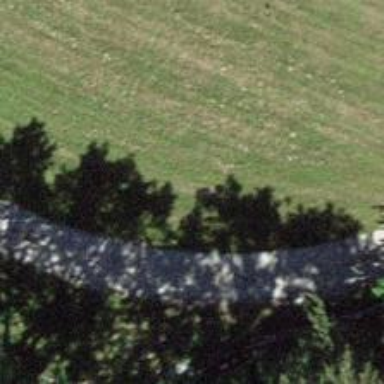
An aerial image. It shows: Row of trees in natural setting.